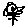
Label: flower